Question: I have code that looks like this:
'''
function processRequest() {
// get the verb
$method = strtolower($_SERVER['REQUEST_METHOD']);
switch ($method) {
case 'get':
handleGet();
break;
case 'post':
handlePost();
// $data = $_POST;
break;
case 'delete':
handleDelete();
break;
case 'options':
header('Allow: GET, POST, DELETE, OPTIONS');
break;
default:
header('HTTP/1.1 405 Method Not Allowed');
break;
}
}
'''
PHP CodeSniffer complains about the indents of those case statements. In emacs with flymake it looks like this:

The message is:
> error - Line indented incorrectly; expected 2 spaces, found 4 (PEAR.WhiteSpace.ScopeIndent.Incorrect)
Obviously CodeSniffer wants the case statements to be LESS indented than they are.
How can I tell CodeSniffer to allow my case statements to be indented the way I want them. Or better, to that my case statements are indented this way?
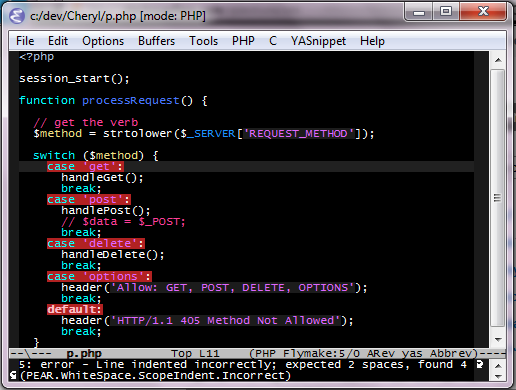
Answer: The Sniff known as 'PEAR.Whitespace.ScopeIndent' is defined in code file 'phpcs\CodeSniffer\Standards\PEAR\Sniffs\Whitespace\ScopeIndentSniff.php' and includes the following code:
'''
class PEAR_Sniffs_WhiteSpace_ScopeIndentSniff extends Generic_Sniffs_WhiteSpace_ScopeIndentSniff
{
/**
* Any scope openers that should not cause an indent.
*
* @var array(int)
*/
protected $nonIndentingScopes = array(T_SWITCH);
}//end class
'''
See the '$nonIndentingScopes'? It apparently means that anything within the scope of a switch statement is expected to be indented with respect to the scope-opening curly.
I could not find a way to tweak this setting in 'PEAR.Whitespace.ScopeIndent', but.... that Sniff extends the more basic 'Generic.Whitespace.ScopeIndent', which does not include 'T_SWITCH' in the '$nonIndentingScopes' array.
So what I did to allow my case statements the way I wanted was to modify my ruleset.xml file, to exclude the PEAR version of that sniff, and include the Generic version of that sniff. It looks like this:
'''
<?xml version="1.0"?>
<ruleset name="Custom Standard">
<!-- http://pear.php.net/manual/en/package.php.php-codesniffer.annotated-ruleset.php -->
<description>My custom coding standard</description>
<rule ref="PEAR">
......
<exclude name="PEAR.WhiteSpace.ScopeIndent"/>
</rule>
....
<!-- not PEAR -->
<rule ref="Generic.WhiteSpace.ScopeIndent">
<properties>
<property name="indent" value="2"/>
</properties>
</rule>
</ruleset>
'''
This file needs to be present in a subdir under the Standards directory for PHP CodeSniffer. For me, the file location is '\dev\phpcs\CodeSniffer\Standards\MyStandard
uleset.xml'
Then I run phpcs like this:
'\php\php.exe \dev\phpcs\scripts\phpcs --standard=MyStandard --report=emacs -s file.php'